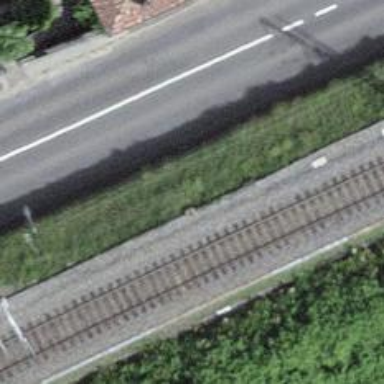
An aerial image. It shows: Single railway track with electrified contact line.